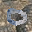
Label: 0